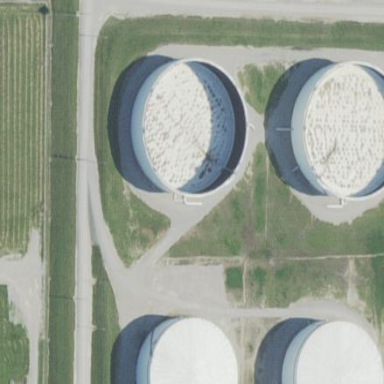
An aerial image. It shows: Building with storage tank.